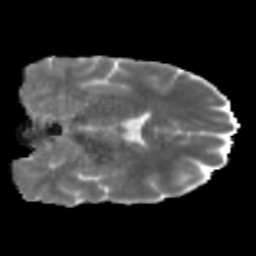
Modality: MD
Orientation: coronal
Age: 46
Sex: male
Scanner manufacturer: siemens
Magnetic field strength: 3 T
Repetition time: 5 s
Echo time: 0.092 s